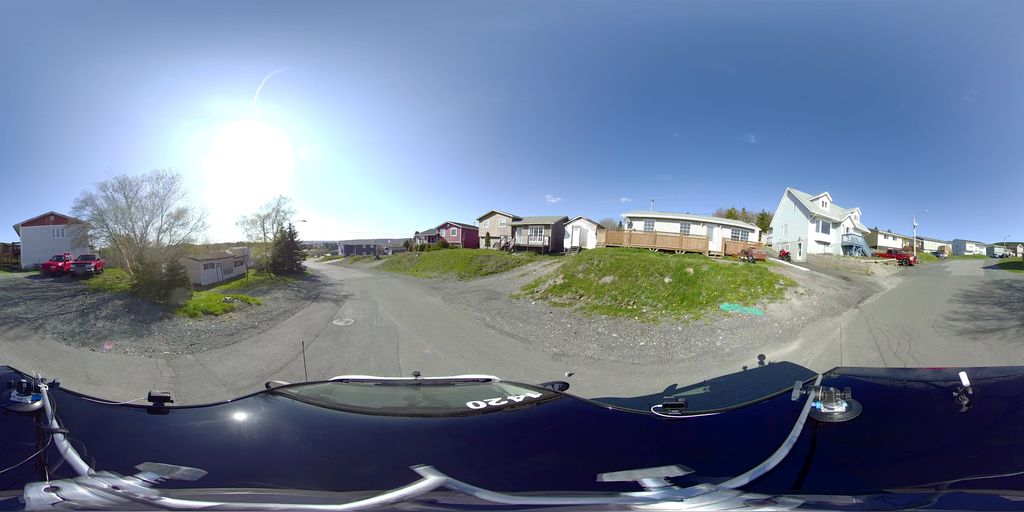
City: st_johns